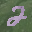
Label: 2